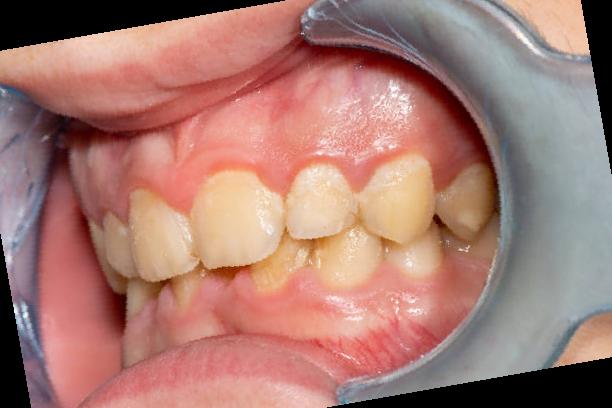
Condition: Calculus